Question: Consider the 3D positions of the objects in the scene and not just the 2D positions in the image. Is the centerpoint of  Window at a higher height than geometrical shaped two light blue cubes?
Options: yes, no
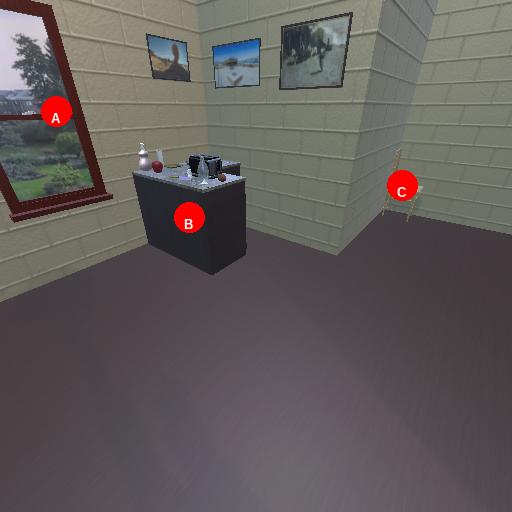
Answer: yes